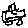
Label: car